Question: i've 2 tables structure line show in image.
'''
NG_SCHOOL.PHONE_ID is a foreign key to NG_PHONE_NUMBER.PHONE_NUMBER_ID, as shown in the schema.
'''

now i want to insert data in table using following query
'''
INSERT INTO ng_school (SCHOOL_ID, SCHOOL_SYSTEM_ID, NAME, ZIP, CITY, PHONE, LEAGUE_NAME, MINIMUM_GRADE_ID, MAXIMUM_GRADE_ID) VALUES ('testSchoolA','testSchoolSystem1','Elementary School A','90210','City of Los Angeles','<PHONE>','School A Athletic','K','GRADE6');
'''
but it gives error
'''
Error Code: 1054 - Unknown column 'PHONE' in 'field list'
'''
how to insert this data into table?
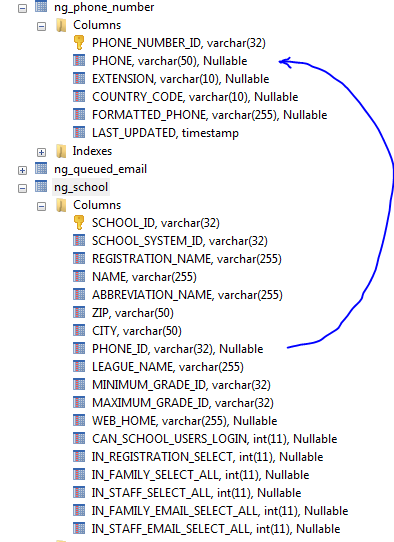
Answer: With your query, you are trying to insert a phone number in a column that doesn't exist in the table 'ng_school'. 'ng_school' only contains a REFERENCE to a phone number('phone_id') , but not the phone number itself.
What you'll need to do is insert the phone number first in 'ng_phone_number', get the 'PHONE_NUMBER_ID' value and insert that in 'ng_school'.
In short:
1/ 'INSERT INTO ng_phone_number ....'
2/ 'SELECT LAST PHONE_NUMBER_ID or LAST_INSERT_ID()'
3/ 'INSERT INTO ng_school(PHONE_ID) VALUES ([phone_number_id goes here])'